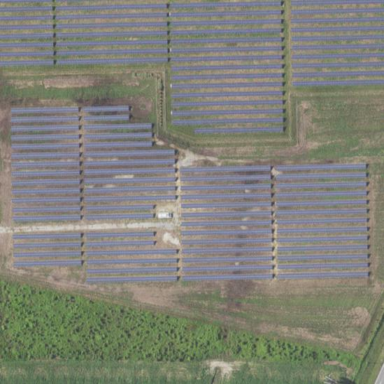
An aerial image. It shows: Industrial area with solar power plant using photovoltaic technology. The plant is enclosed by fence.